Question: So i made a button and when you press it displays a graph of the arrays, but it goes to 0 when its finished.
'''
private void button14_Click(object sender, EventArgs e)
{
for (int i = 0; i <= period; i++)
{
xos[i] = i+1;
yos[i] = pot[i];
listBox1.Items.Add(xos[i]);
listBox1.Items.Add("y " + yos[i]);
}
for (int i = 0; i <= period; i++)
{
x2os[i] = i + 1;
y2os[i] = pot2[i];
listBox2.Items.Add(x2os[i]);
listBox2.Items.Add("y "+y2os[i]);
}
chart1.ChartAreas[0].AxisX.Minimum = 0;
chart1.Series["Potraznja"].Points.DataBindXY(xos, yos);
chart1.Series["Predvidanje"].Points.DataBindXY(x2os,y2os);
}
'''
Here is a photo of chart

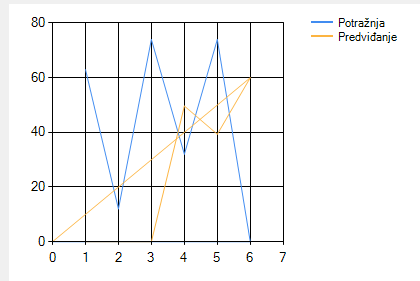
Answer: Don't create the arrays before you know how long they need to be, just declare the references:
'''
public double[] xos;
public double[] yos;
public double[] y2os;
public double[] x2os;
'''
Then when you use them, create the actual arrays:
'''
private void button14_Click(object sender, EventArgs e)
{
xos = new double[period + 1];
yos = new double[period + 1];
x2os = new double[period + 1];
y2os = new double[period + 1];
for (int i = 0; i <= period; i++)
{
xos[i] = i+1;
yos[i] = pot[i];
listBox1.Items.Add(xos[i]);
listBox1.Items.Add("y " + yos[i]);
}
for (int i = 0; i <= period; i++)
{
x2os[i] = i + 1;
y2os[i] = pot2[i];
listBox2.Items.Add(x2os[i]);
listBox2.Items.Add("y "+y2os[i]);
}
chart1.ChartAreas[0].AxisX.Minimum = 0;
chart1.Series["Potraznja"].Points.DataBindXY(xos, yos);
chart1.Series["Predvidanje"].Points.DataBindXY(x2os,y2os);
}
'''
To make the yellow line skip the first zero values, you would need to check for those first, and then create the arrays:
'''
var start = 0;
while (start <= period && pot2[start] == 0) {
start++;
}
x2os = new double[period - start + 1];
y2os = new double[period - start + 1];
for (int i = 0; i <= period - start; i++)
{
x2os[i] = start + i + 1;
y2os[i] = pot2[start + i];
listBox2.Items.Add(x2os[i]);
listBox2.Items.Add("y "+y2os[i]);
}
'''